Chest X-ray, PA view. Patient: 52 years old, sex M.
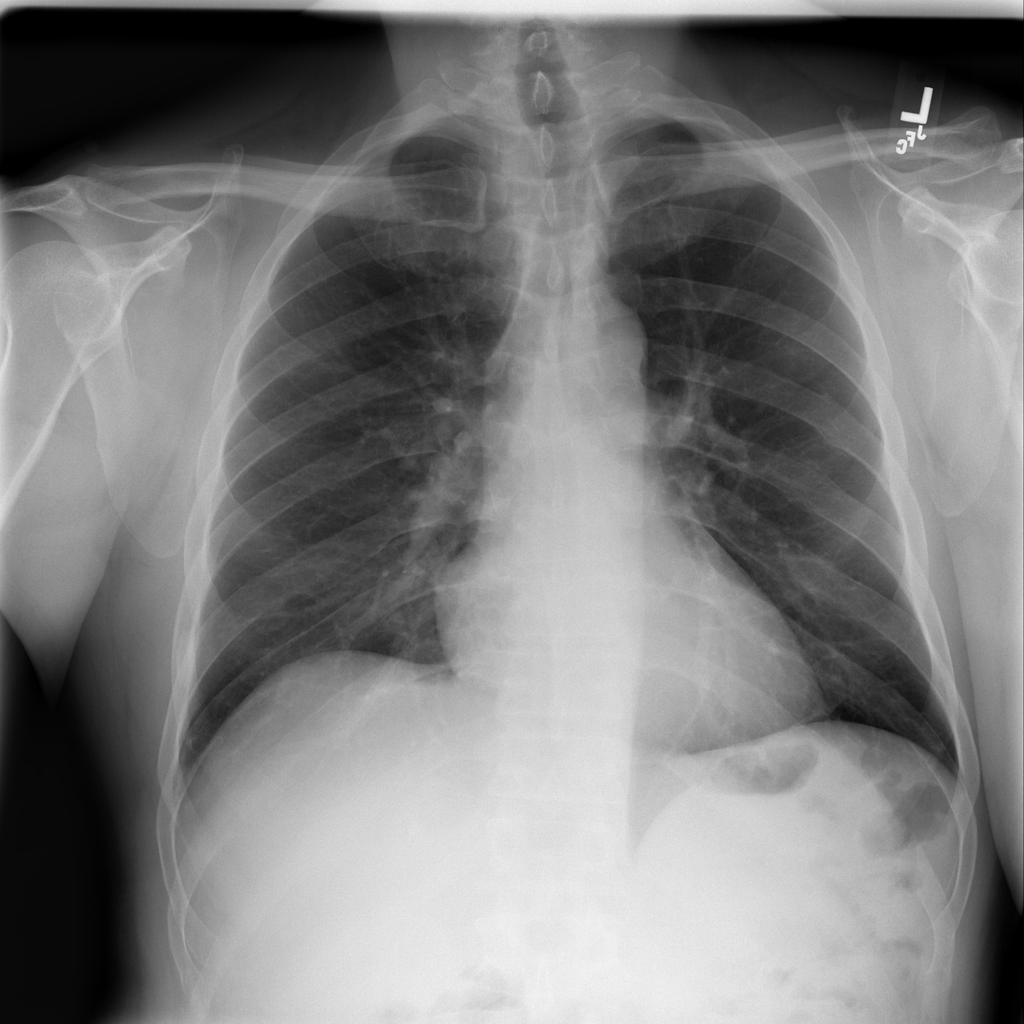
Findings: No Finding